Question: I'm new to development and would like to clarify a couple of simple points,
When I create a new drawable xml file I place it in the "drawable-hdpi" folder and only that folder, I can access it fine like so....
'''
android:src="@drawable/button_border"
'''
but is that the correct correct way? or should they be in their own folder in the res folder, or just the file placed in the res folder and not in any particular sub-folder?
also if I wanted to create a 'arrays.xml' file what folder should that be created in.

Thank you.
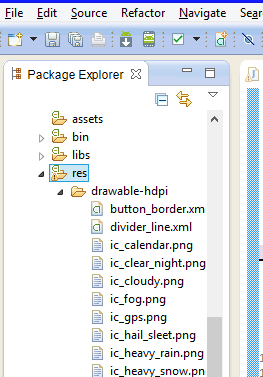
Answer: Your arrays should go to the values folder, so res/values/arrays.xml, as per the <URL>.
As for the images, it is a good practice to provide relevant images in each drawable folder according to the screen sizes you plan to support for your app, or some of your users will end up seeing badly sized images, more details <URL> to generate icons, for example.